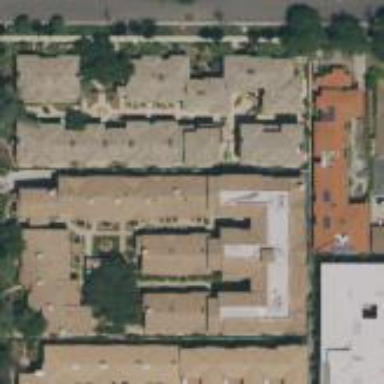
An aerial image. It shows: Residential building.